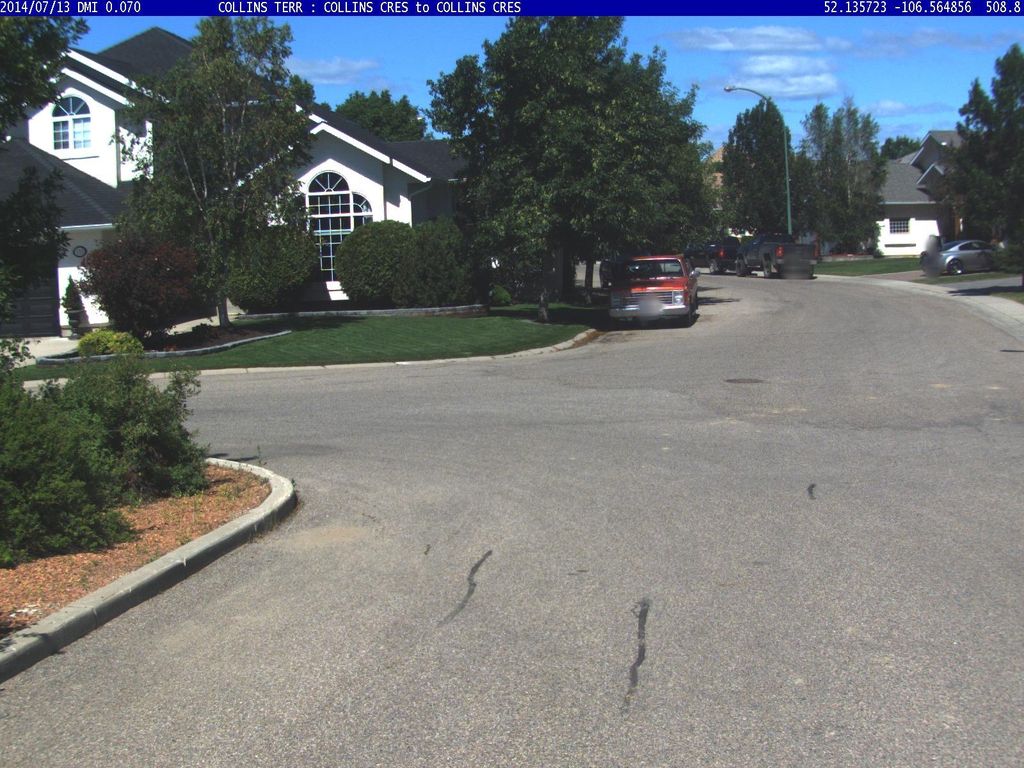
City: saskatoon